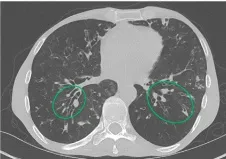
Imaging findings of autoimmune pneumonitis during first admission at the NIH. B. Bilateral bronchiectasis-associated structural lung disease and mucus plugging (green ovals).
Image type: radiology (ct)